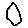
Label: hexagon